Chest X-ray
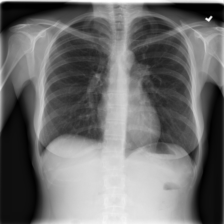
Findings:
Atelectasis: negative
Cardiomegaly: negative
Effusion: negative
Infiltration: negative
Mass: negative
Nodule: negative
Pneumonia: negative
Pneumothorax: negative
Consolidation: negative
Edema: negative
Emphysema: negative
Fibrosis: negative
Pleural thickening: negative
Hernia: negative